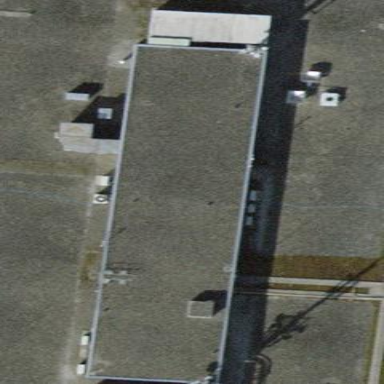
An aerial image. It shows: Building.